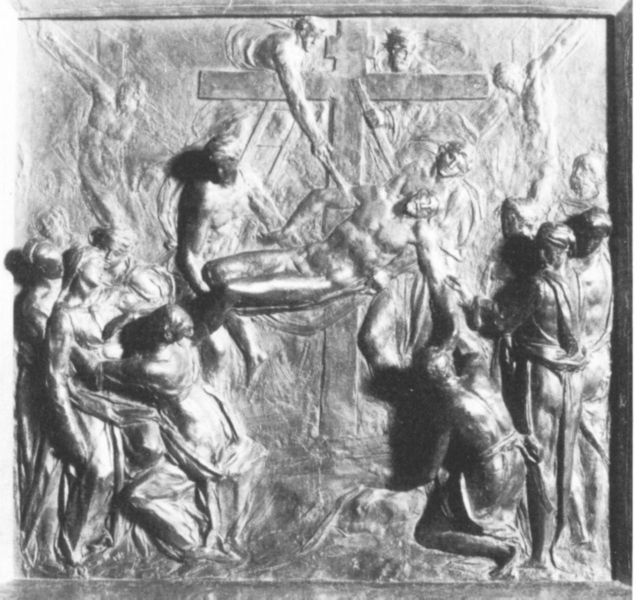
Titel: Kreuzabnahme
Künstler: Vincenzo Danti
Institution: Washington, National Gallery of Art
Schlagwörter: menschen, grau, holz, tür, leiche, tod, tot, tragen, bild, personen, renaissance, relief, leiter, seile, soldaten, metall, bronze, foto, stütze, kreuz, seil, radierung, stich, kupfer, christus, grab, jesus, kreuzabnahme, kreuzigung, florenz, jünger, maria, magdalena, ohnmacht, metal, marien, station, baptisterium, essig, abnahme, nikodemus, apostel, helfer, golgatha, inri, gottes sohn, kalvarienberg, kreuzweg, kreuzesabnahme, sstein